Interaction volume radius: 5 \u00c5
Interaction volume height: 15 \u00c5
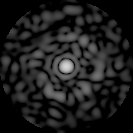
Disorder parameter: 0.834